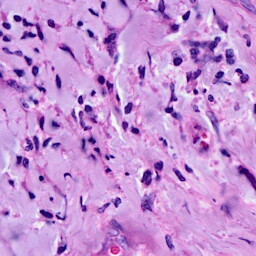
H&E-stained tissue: Breast